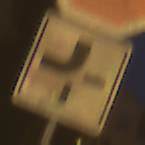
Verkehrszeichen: VerlaufVorfahrtsstrasse2
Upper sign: Stop
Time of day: Night
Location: Outdoor (Urban)
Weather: Clear
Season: NotSpecified
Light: Artificial